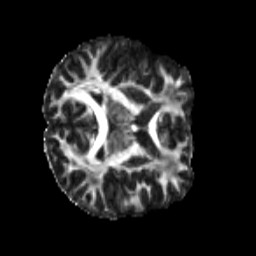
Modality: FA
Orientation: axial
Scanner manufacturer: siemens
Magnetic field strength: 3 T
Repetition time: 4 s
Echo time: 0.0594 s